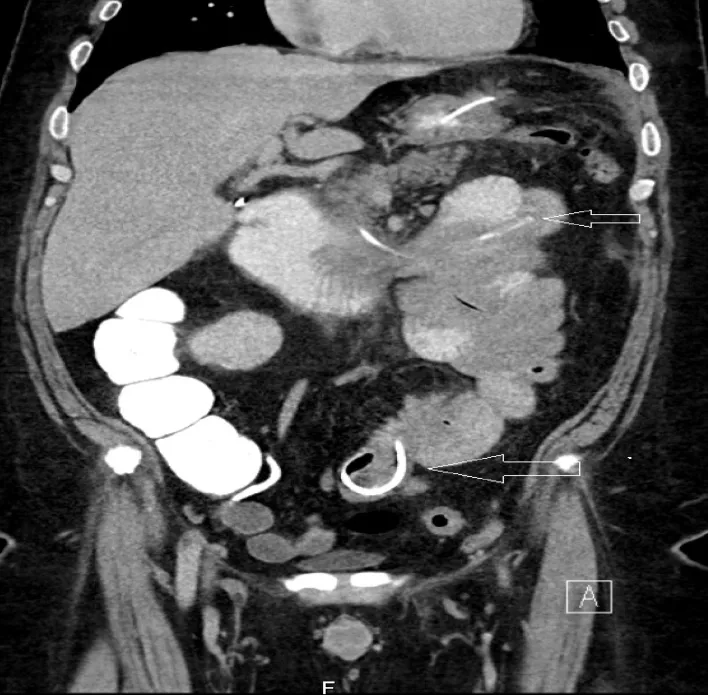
On Coronal abdomino-pelvic CT scan, the gastric band is localized in the upper jejunum (long arrow), with the catheter (short arrow) passing through the upper gastrointestinal tract. Thickened small bowel wall, as well as surrounding fat haziness is also seen.
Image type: radiology (ct)